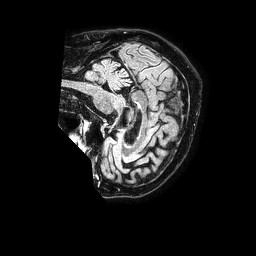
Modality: FLAIR
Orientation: sagittal
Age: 74
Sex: male
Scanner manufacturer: philips
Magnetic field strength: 1.5 T
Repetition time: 4.8 s
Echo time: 0.3 s